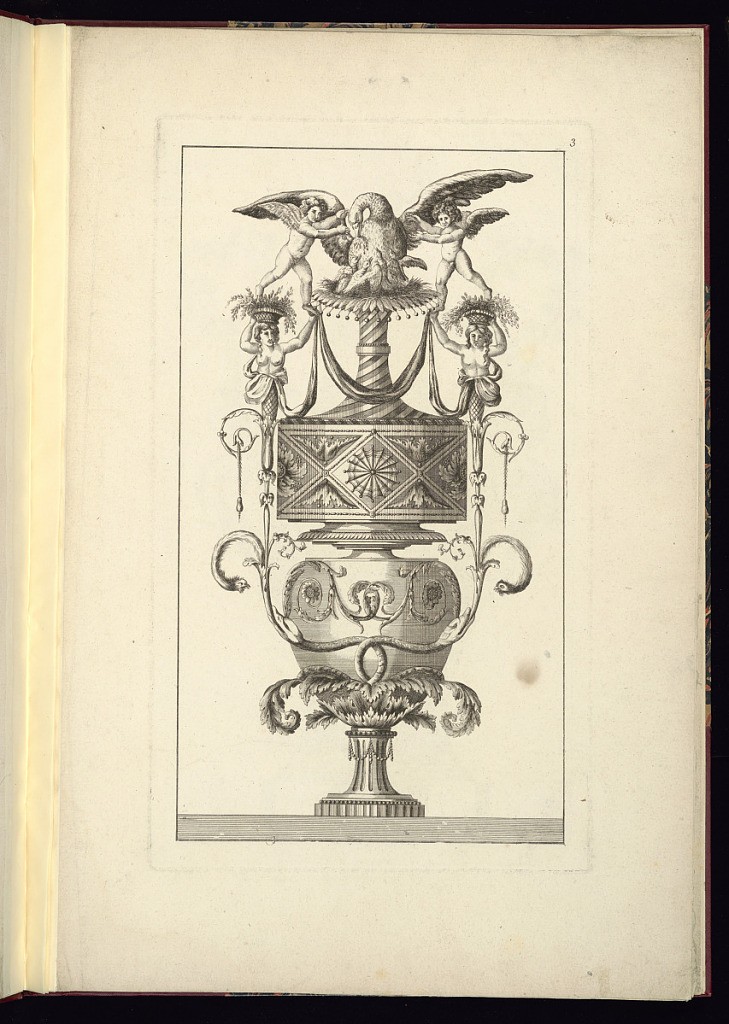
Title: Ornamental Vase Design
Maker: François Voisin, French, active 18th century
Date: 1786-1789
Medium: Engraving on paper
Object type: Print
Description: Lidded vase with an elaborate finial comprised of a swan with cygnets in a nest. The finial is framed by two winged putti who are held aloft by female terms with baskets on their heads. The vase is decorated with many grotesqueries and has a central band with a lozenge pattern filled with acanthus leaves and a stylized geometrical rosette. The vase is supported by a slender, tapered foot with fluting. The print is numbered but not lettered.